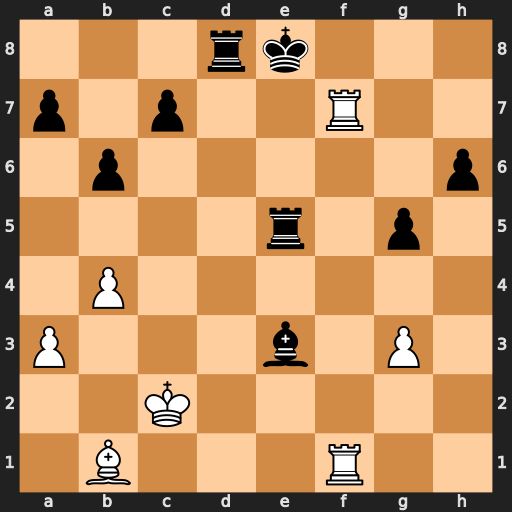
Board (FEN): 3rk3/p1p2R2/1p5p/4r1p1/1P6/P3b1P1/2K5/1B3R2
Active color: w
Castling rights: -
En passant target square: -
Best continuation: Rf8+ Ke7 R1f7+ Ke6 Ba2+